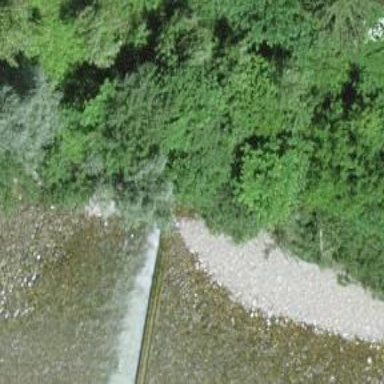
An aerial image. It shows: Weir in waterway.